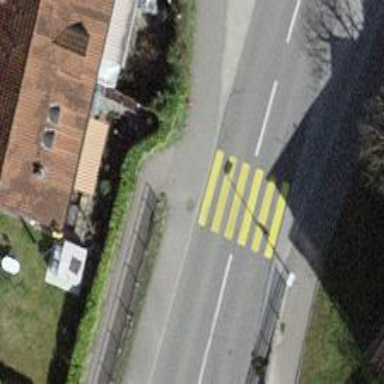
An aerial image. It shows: Uncontrolled zebra crossing with notable zebra markings.